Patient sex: M
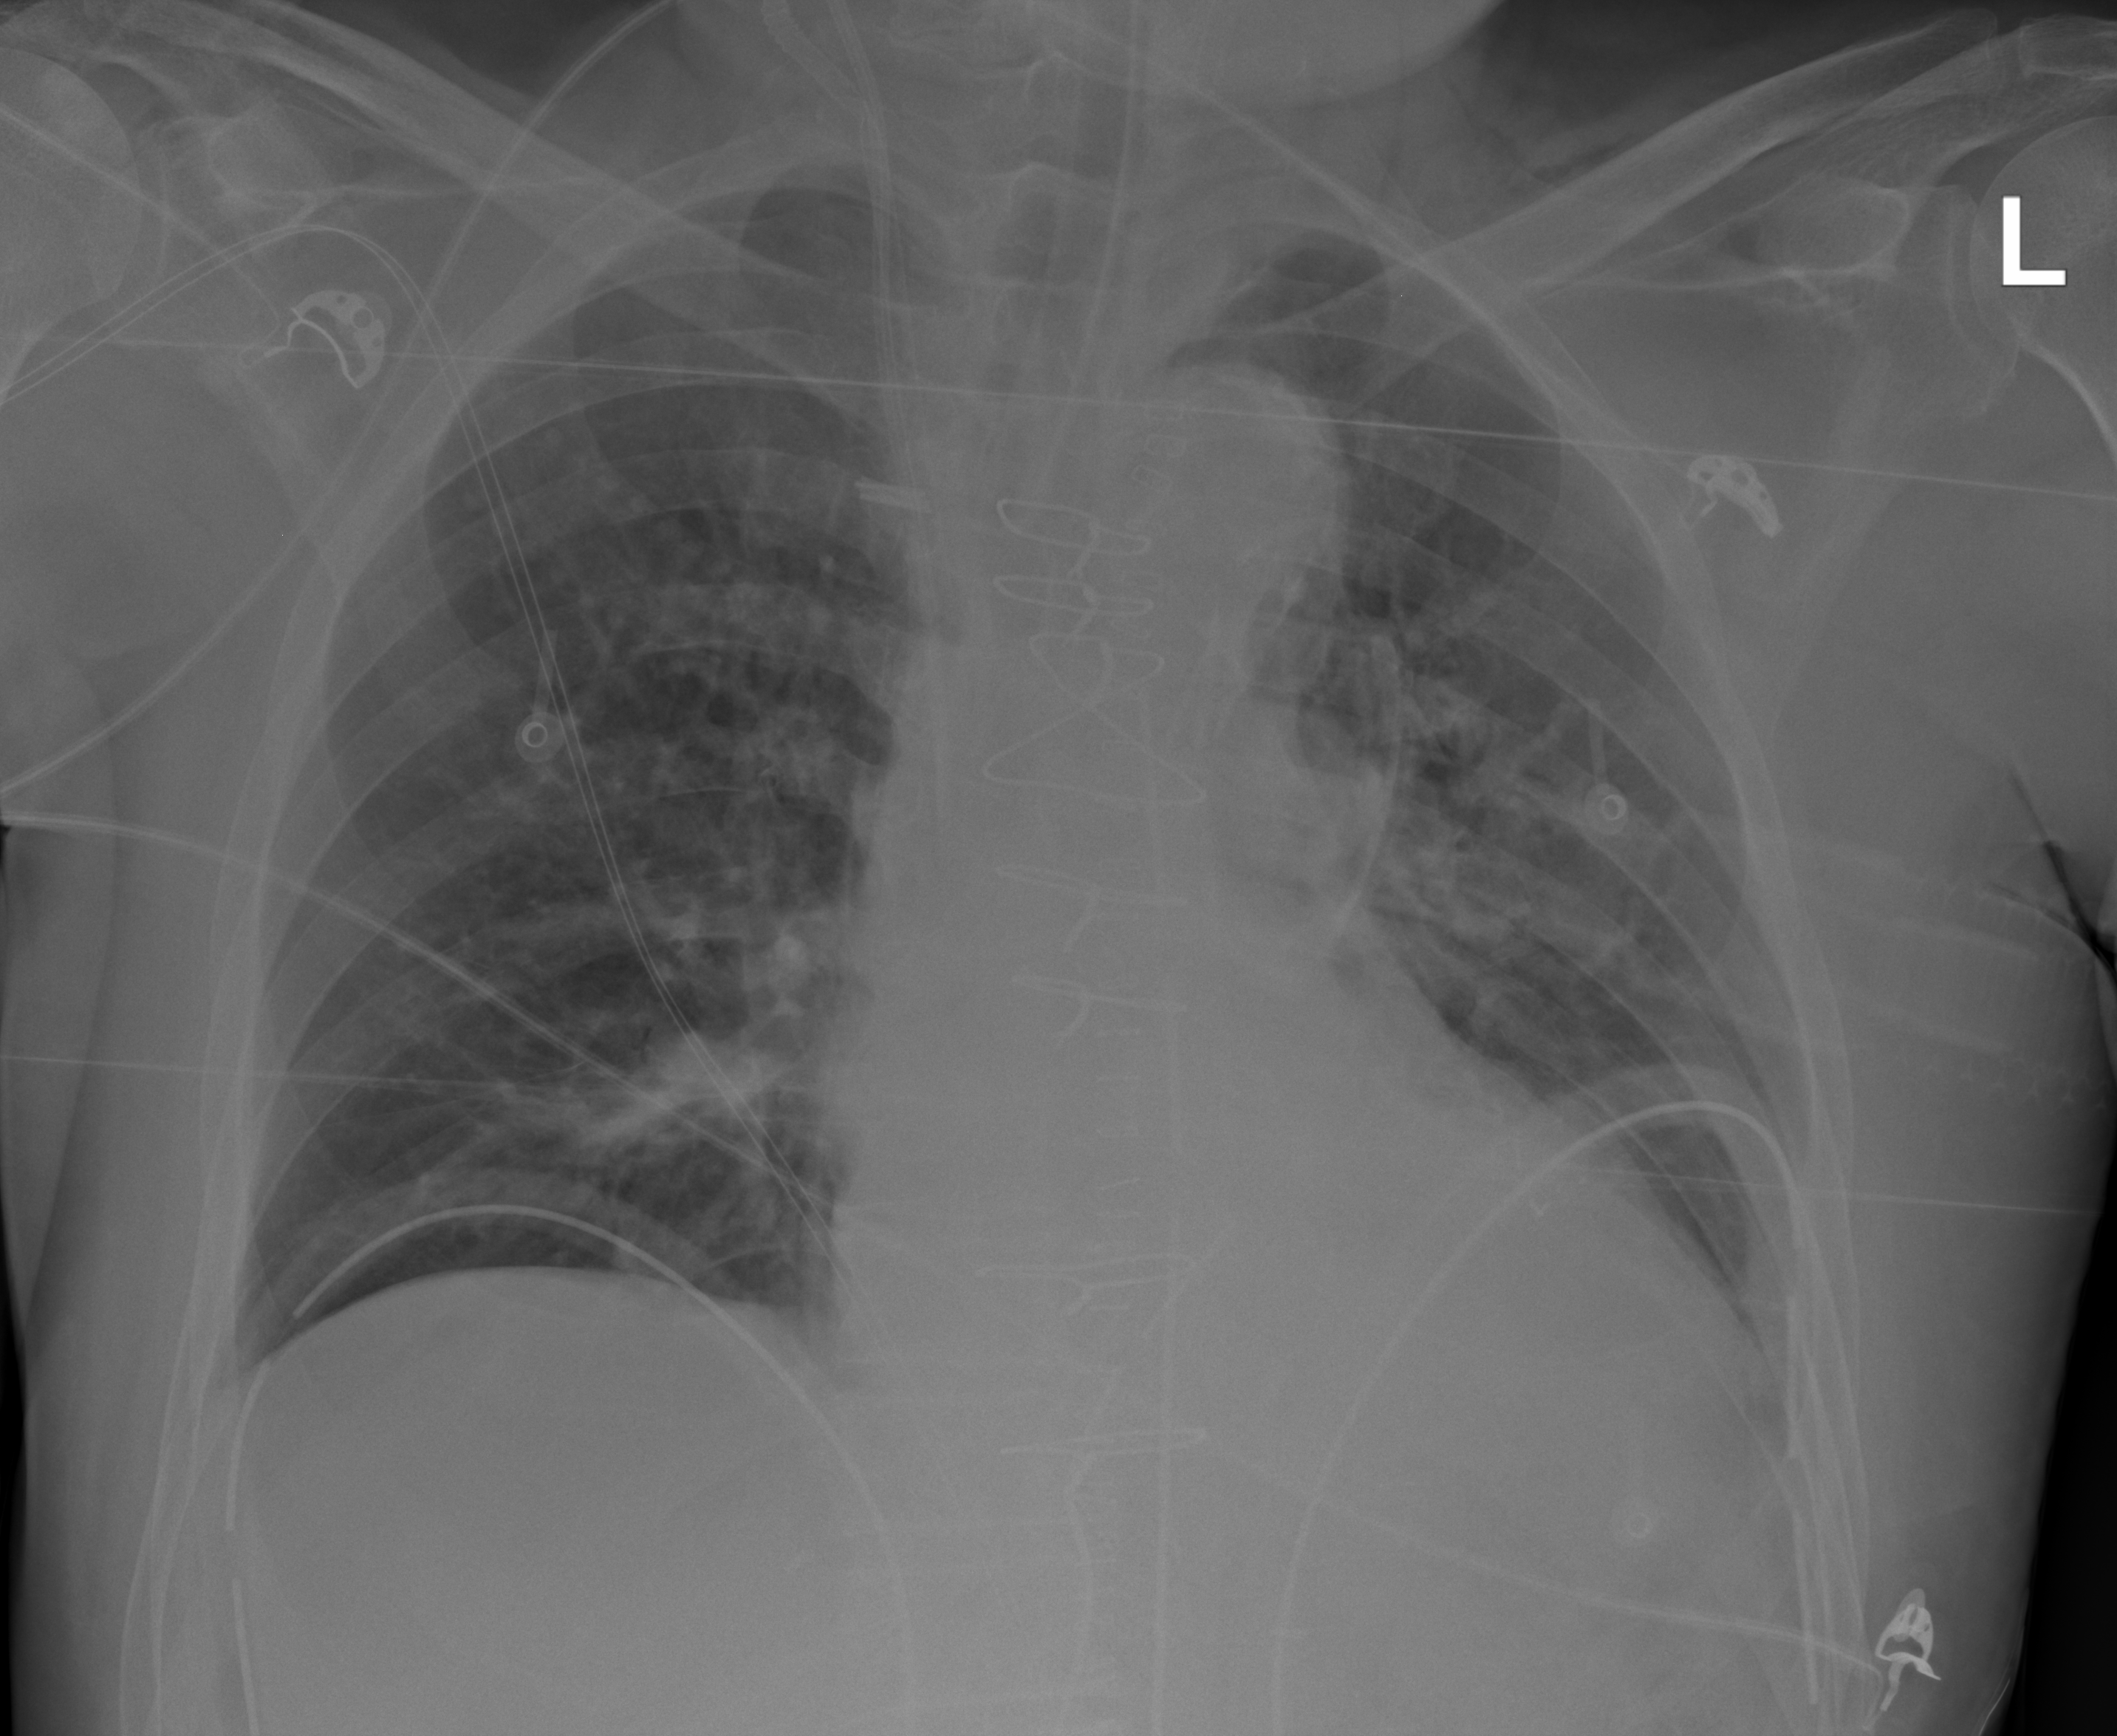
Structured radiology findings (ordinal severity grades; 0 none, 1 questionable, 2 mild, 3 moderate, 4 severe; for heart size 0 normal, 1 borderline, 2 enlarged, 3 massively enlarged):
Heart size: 1
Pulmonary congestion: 1
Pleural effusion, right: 0
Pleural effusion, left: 0
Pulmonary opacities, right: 0
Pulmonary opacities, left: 0
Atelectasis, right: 2
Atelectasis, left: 2